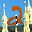
Label: 2